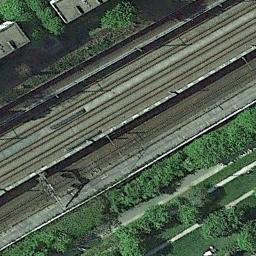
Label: railway